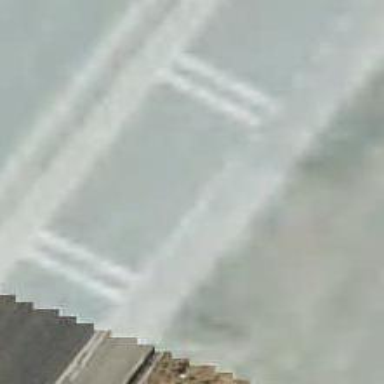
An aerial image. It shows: Traffic calming measure in place: rumble strips.